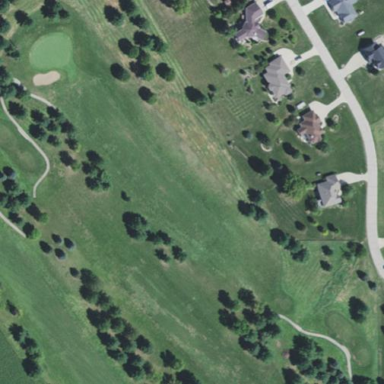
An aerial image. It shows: Golf rough area.